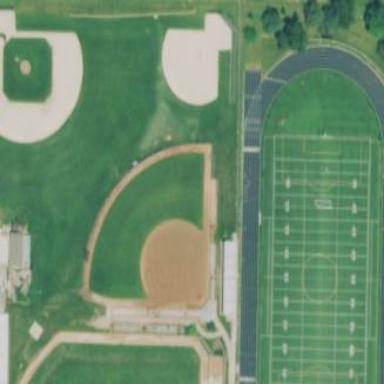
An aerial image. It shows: Baseball pitch for leisure land.